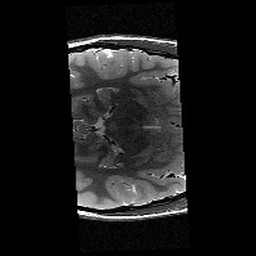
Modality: T2w
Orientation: axial
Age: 14
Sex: female
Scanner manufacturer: siemens
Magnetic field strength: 3 T
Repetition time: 9.23 s
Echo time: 0.067 s